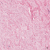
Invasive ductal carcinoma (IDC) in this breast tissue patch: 0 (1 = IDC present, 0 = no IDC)